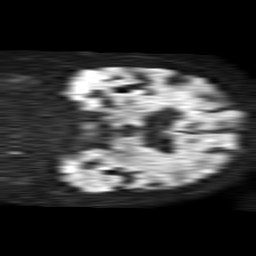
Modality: TRACE
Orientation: coronal
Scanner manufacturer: philips
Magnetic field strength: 1.5 T
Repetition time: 4.6 s
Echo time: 0.08517 s